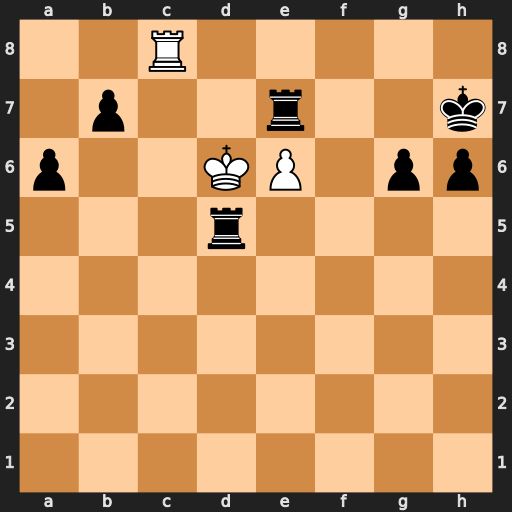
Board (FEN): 2R5/1p2r2k/p2KP1pp/3r4/8/8/8/8
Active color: w
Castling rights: -
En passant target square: -
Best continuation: Kxd5 g5 Kd6 Rxe6+ Kxe6